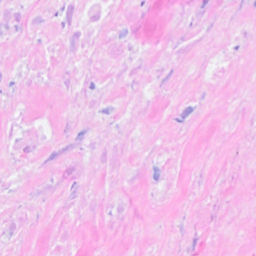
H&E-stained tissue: Breast